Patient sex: F
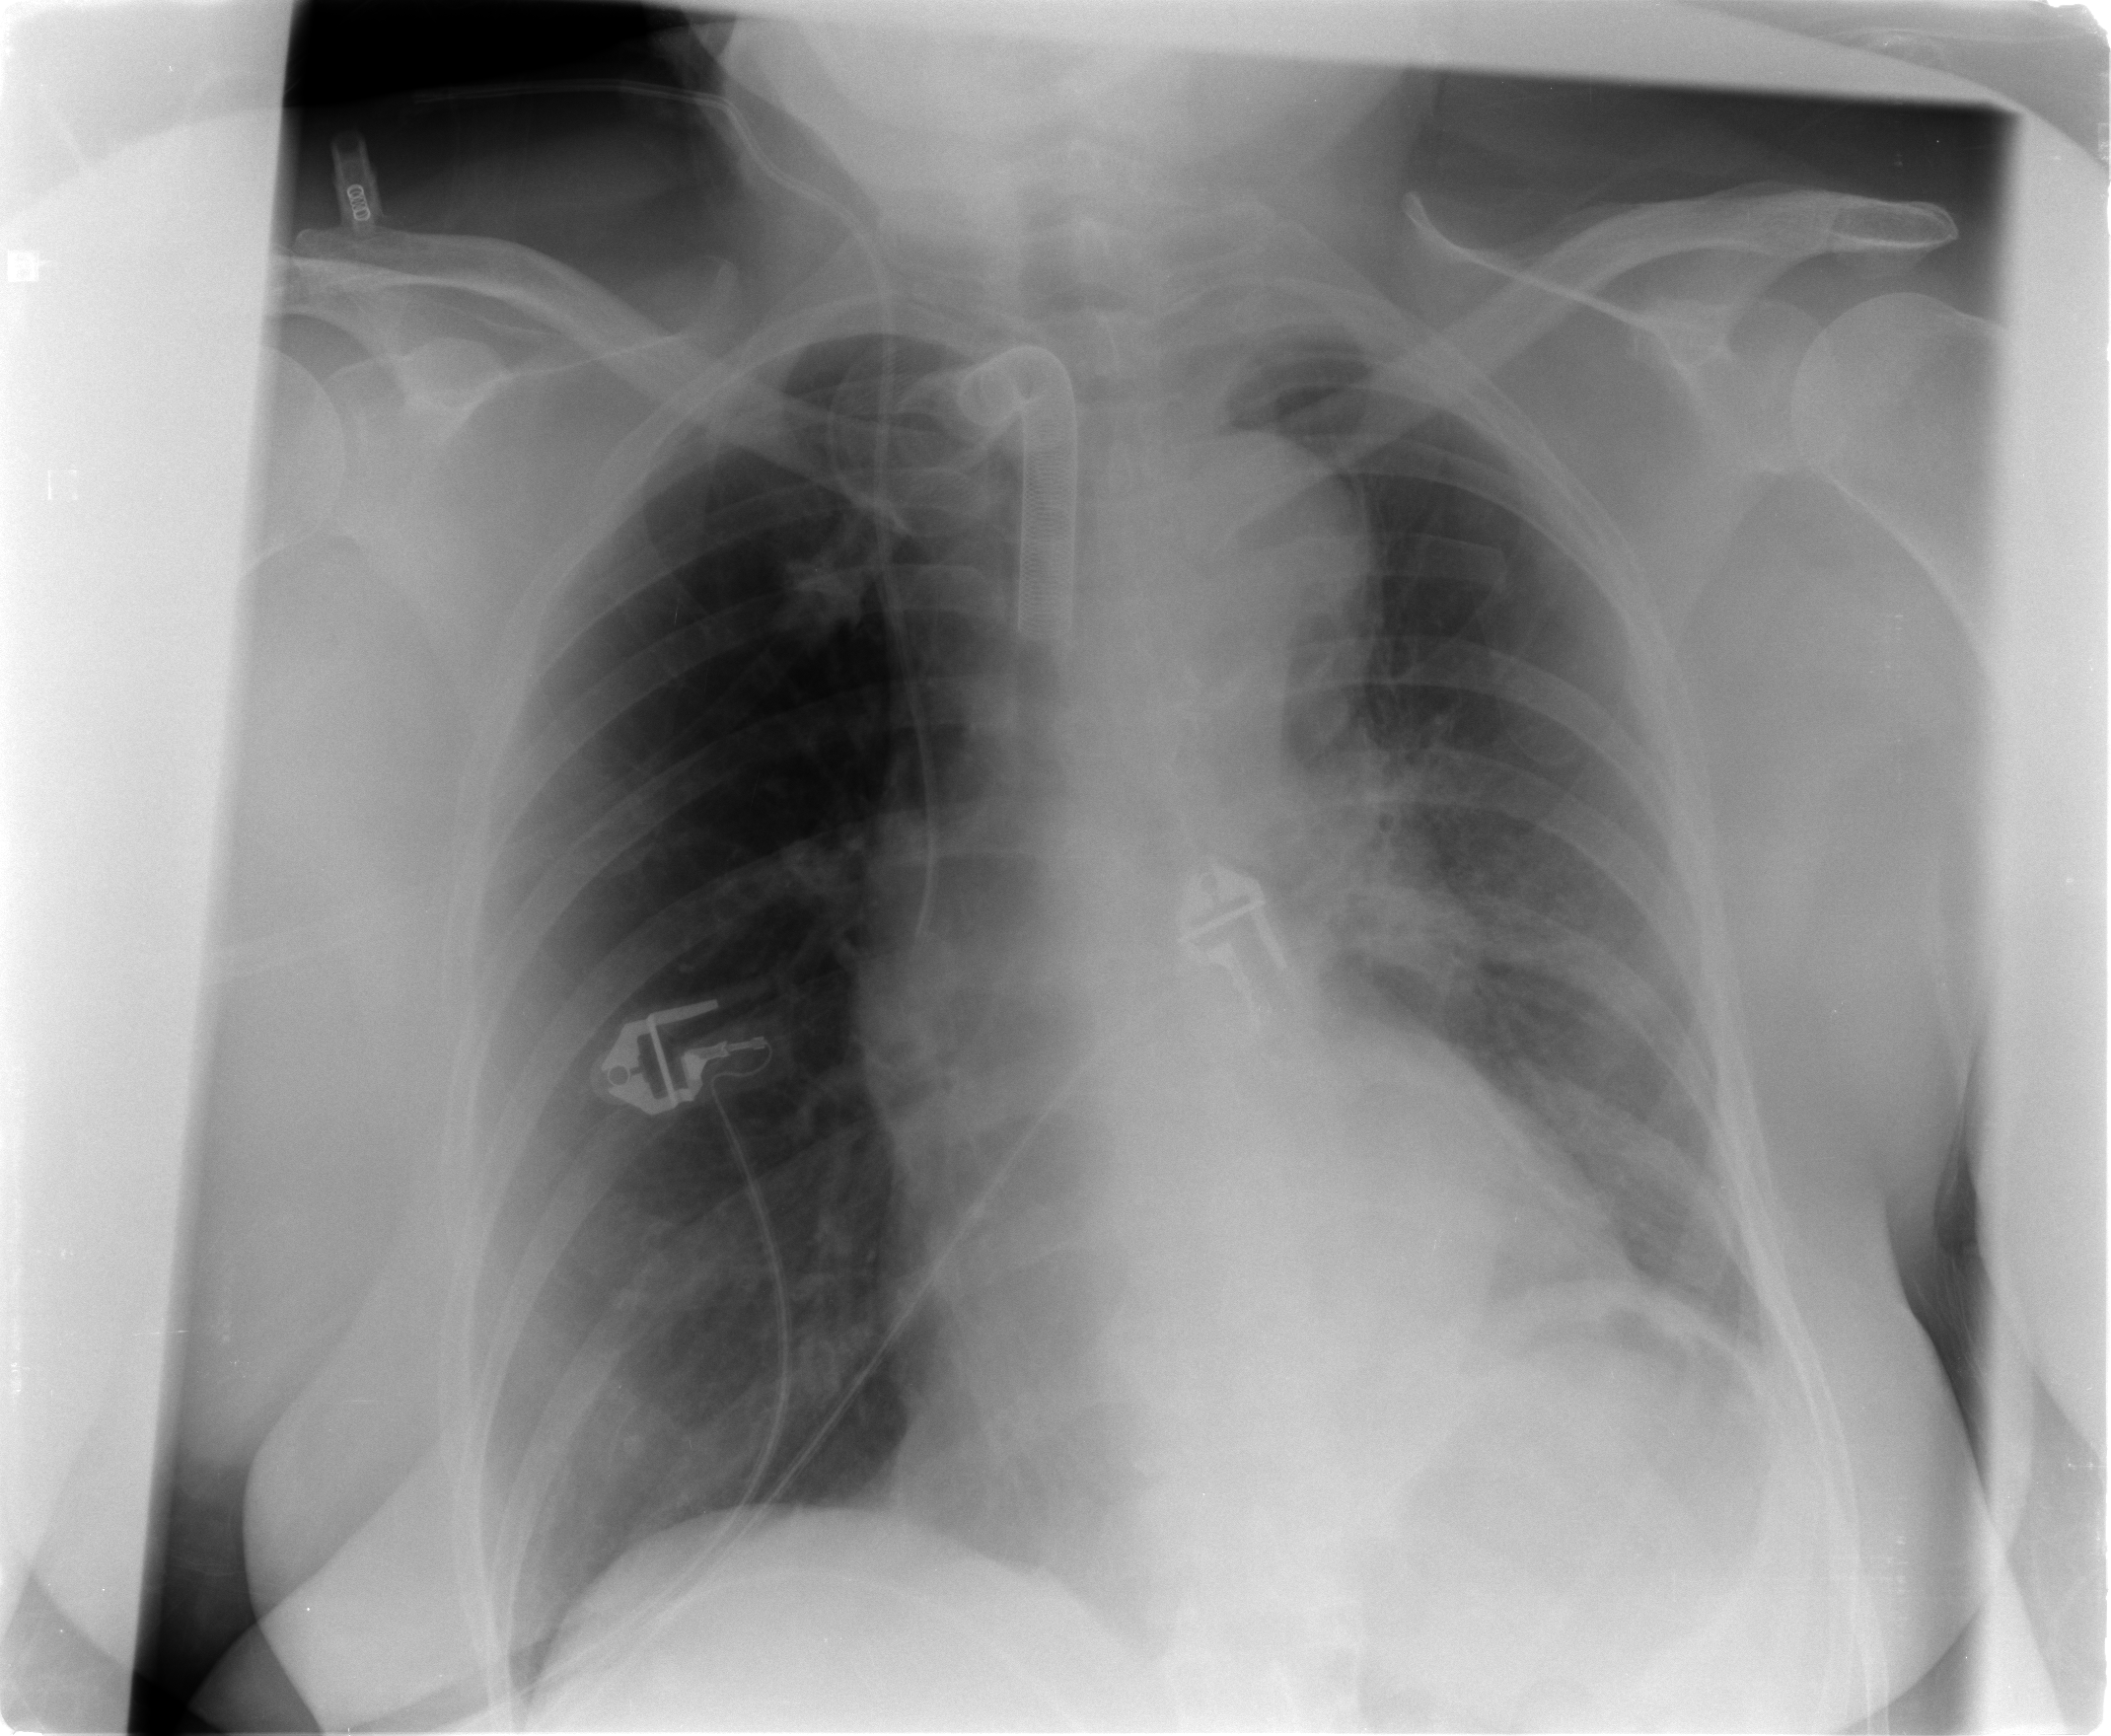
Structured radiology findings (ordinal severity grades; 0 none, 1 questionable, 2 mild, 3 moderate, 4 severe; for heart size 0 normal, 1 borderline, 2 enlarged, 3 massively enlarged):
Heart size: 2
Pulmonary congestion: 0
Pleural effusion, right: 0
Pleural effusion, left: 0
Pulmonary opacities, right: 0
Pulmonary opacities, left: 0
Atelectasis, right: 0
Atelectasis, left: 2